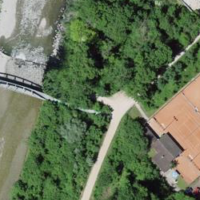
EUNIS habitat code: 45
Species observed at this site:
Salvia glutinosa